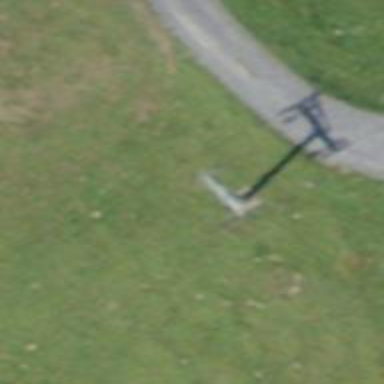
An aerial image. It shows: Pylon for aerialway.